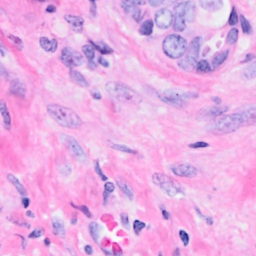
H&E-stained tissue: Breast